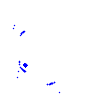
Particle: proton